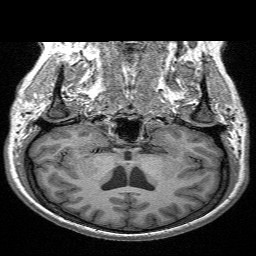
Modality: T1w
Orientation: sagittal
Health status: ill
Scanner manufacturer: siemens
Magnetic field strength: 3 T
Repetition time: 2.3 s
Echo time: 0.00298 s